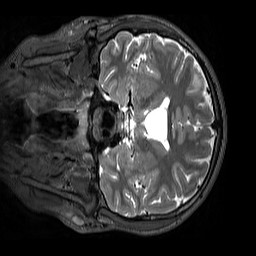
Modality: T2w
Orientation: coronal
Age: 13
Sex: male
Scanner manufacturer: siemens
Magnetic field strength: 3 T
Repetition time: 3.2 s
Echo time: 0.408 s